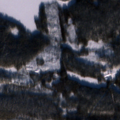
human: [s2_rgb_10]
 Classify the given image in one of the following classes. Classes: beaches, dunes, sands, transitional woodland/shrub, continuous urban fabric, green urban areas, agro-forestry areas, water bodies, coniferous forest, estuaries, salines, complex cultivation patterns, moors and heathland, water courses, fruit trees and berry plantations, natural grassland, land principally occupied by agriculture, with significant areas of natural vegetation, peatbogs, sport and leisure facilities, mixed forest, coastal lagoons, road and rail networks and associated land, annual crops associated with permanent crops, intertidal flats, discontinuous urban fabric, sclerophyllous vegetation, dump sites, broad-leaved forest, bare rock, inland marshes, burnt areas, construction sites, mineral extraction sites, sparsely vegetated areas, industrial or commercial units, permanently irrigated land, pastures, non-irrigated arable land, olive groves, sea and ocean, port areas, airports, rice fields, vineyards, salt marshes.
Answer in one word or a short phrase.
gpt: coniferous forest, mixed forest, water bodies